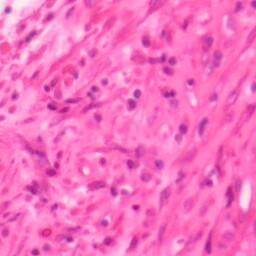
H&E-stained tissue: Colon